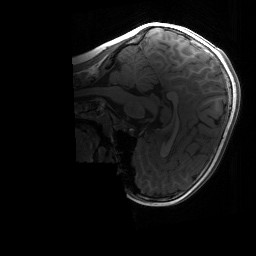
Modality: T1w
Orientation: sagittal
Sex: female
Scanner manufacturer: siemens
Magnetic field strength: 3 T
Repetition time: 1.9 s
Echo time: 0.00243 s